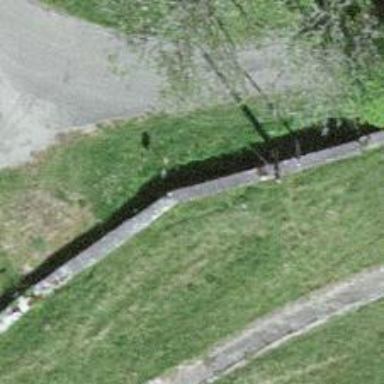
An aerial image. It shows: Wall barrier.